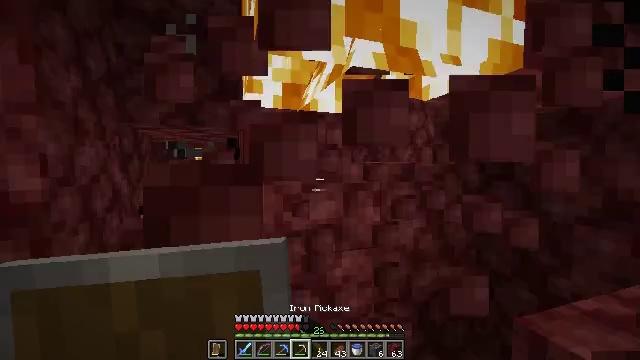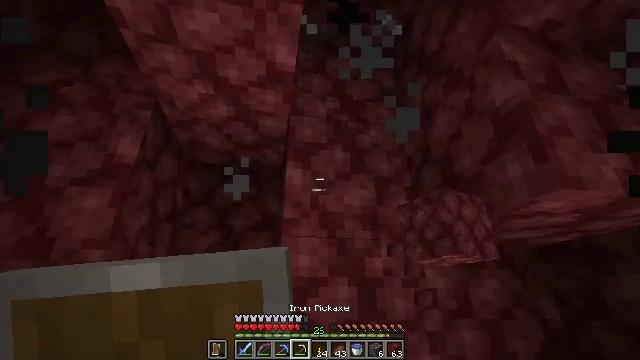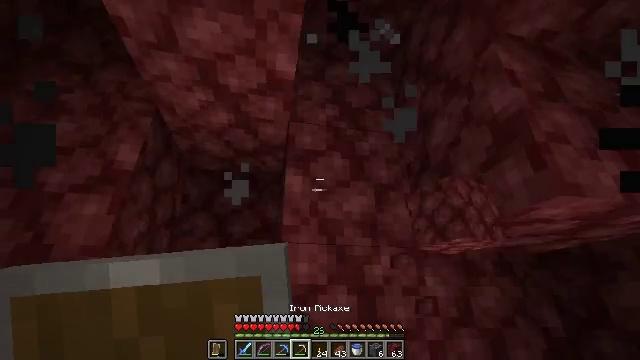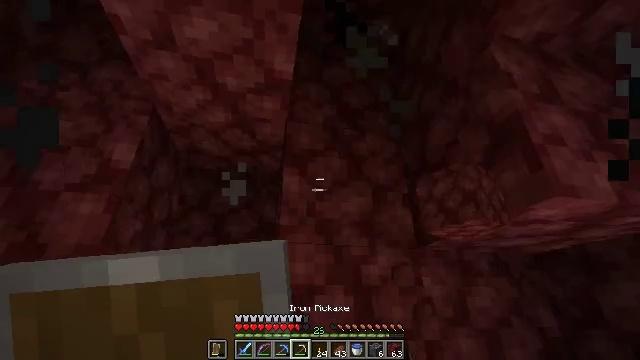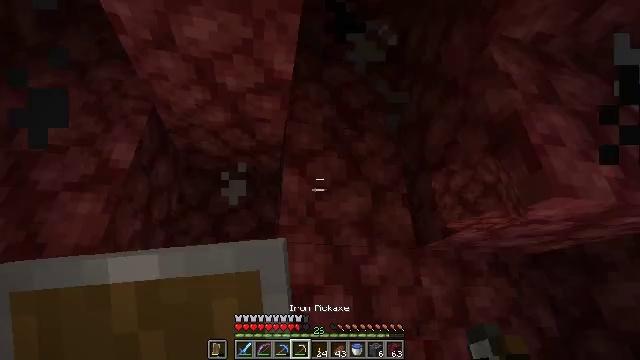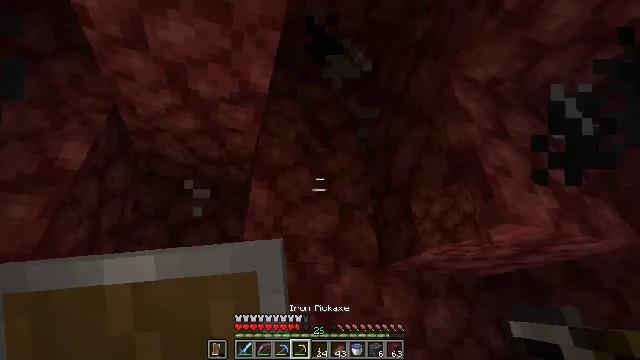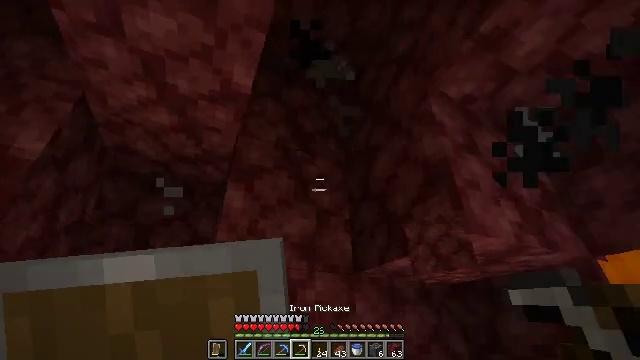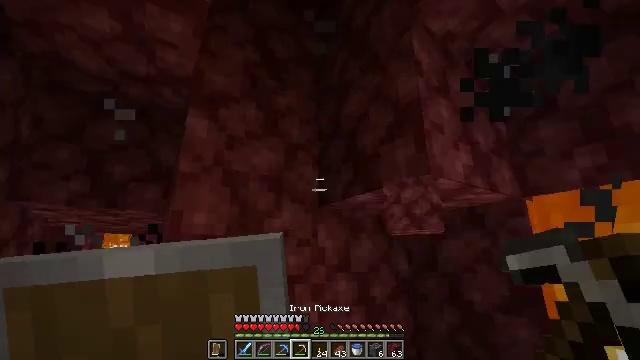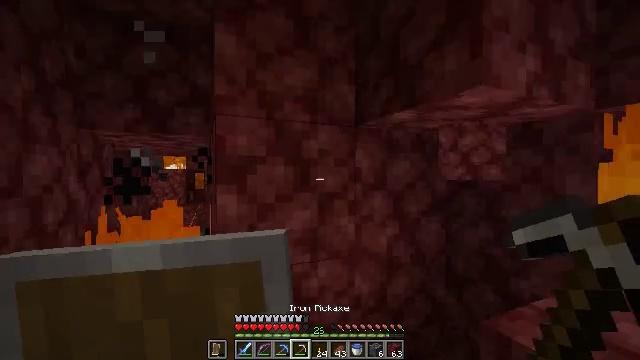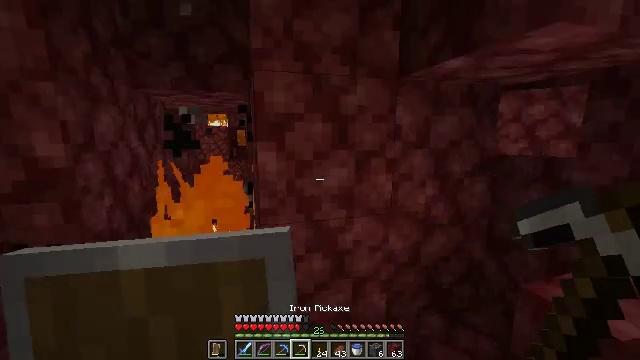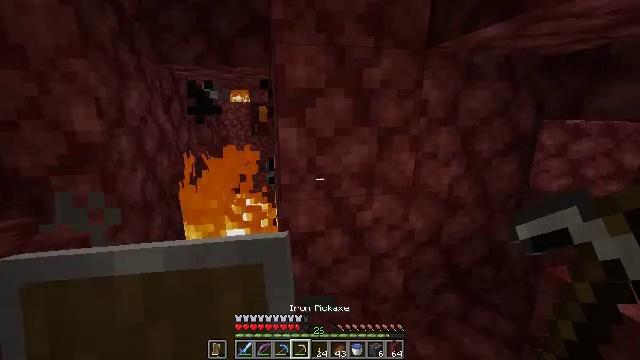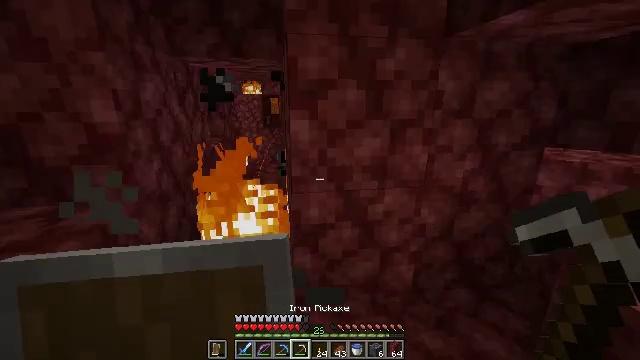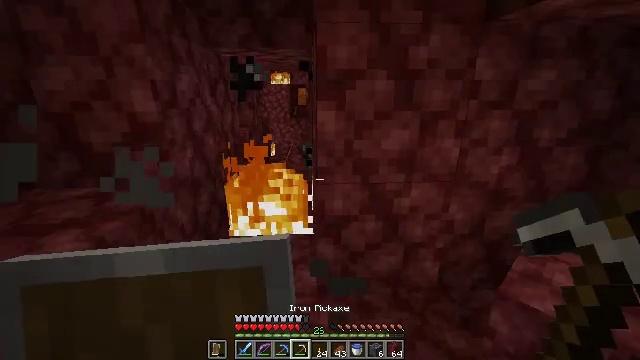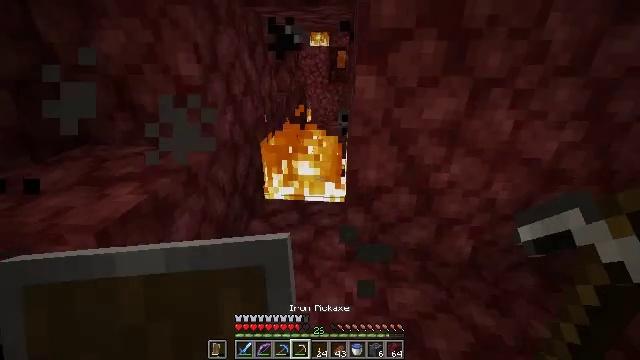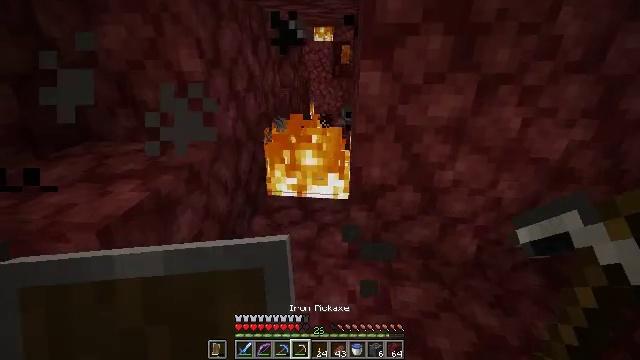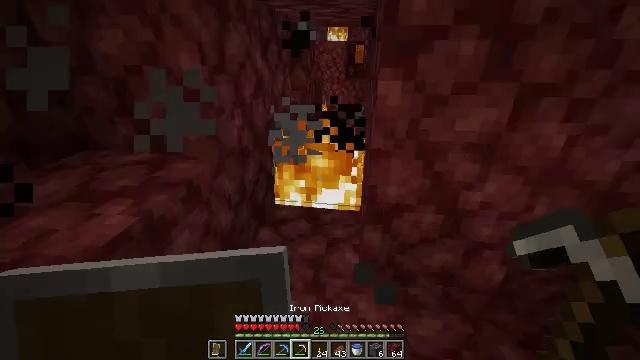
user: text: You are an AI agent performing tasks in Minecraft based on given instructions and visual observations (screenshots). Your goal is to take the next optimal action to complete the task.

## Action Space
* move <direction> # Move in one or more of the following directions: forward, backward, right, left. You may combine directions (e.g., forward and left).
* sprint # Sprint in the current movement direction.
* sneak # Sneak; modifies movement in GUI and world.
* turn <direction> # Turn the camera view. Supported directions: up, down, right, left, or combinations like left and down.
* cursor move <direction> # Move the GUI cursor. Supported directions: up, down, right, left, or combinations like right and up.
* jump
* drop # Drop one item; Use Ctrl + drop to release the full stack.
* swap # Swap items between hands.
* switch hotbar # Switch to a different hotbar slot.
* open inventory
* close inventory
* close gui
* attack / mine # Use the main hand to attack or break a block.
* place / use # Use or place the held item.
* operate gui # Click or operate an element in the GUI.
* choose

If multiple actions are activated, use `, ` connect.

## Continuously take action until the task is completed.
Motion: motion action
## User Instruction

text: Remove the fire source.
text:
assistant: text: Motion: turn left and up
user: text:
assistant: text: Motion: turn up
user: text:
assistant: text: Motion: no_op
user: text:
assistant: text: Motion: no_op
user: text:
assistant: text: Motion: turn right and up
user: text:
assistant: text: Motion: turn right and up
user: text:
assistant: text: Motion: turn right and down
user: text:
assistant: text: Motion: turn left and down
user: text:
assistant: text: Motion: turn left and down
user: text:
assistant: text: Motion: turn left and down
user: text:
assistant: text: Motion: turn left and down
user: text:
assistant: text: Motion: turn left and down
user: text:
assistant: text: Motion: turn left and down
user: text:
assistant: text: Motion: move forward
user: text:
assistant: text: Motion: move forward, turn left
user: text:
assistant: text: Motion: move forward and move right, turn left
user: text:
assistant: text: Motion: move forward and move right, turn left and down
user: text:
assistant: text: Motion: move forward, turn down
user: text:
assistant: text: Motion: move forward, turn down
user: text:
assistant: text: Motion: move forward
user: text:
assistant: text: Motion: move forward, turn right
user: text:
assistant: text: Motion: move forward, turn right and down
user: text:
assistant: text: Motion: move forward, turn right and down, attack / mine
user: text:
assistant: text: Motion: attack / mine
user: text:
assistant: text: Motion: no_op
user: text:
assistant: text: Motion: turn down
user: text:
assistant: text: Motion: no_op
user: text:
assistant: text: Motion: no_op
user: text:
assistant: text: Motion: no_op